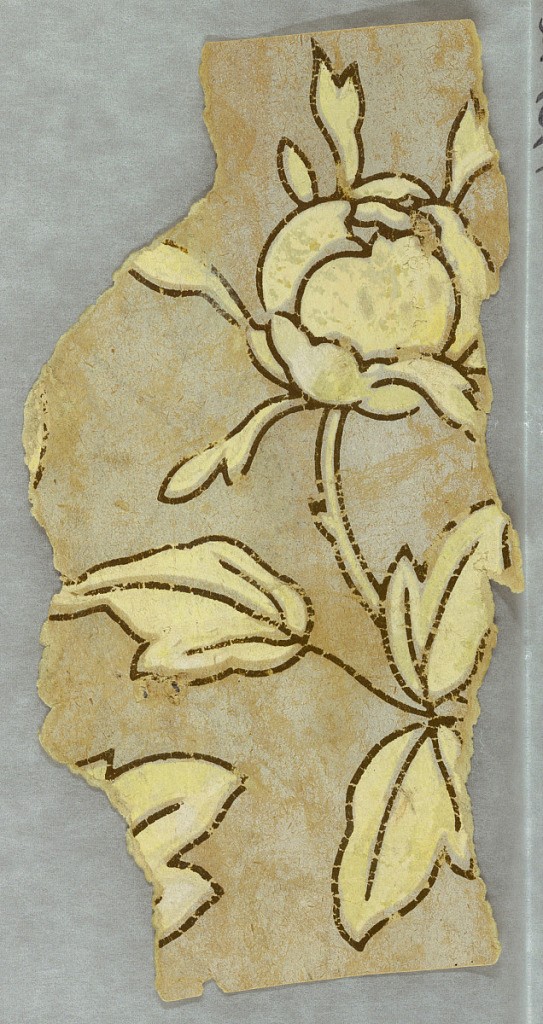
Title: Sidewall
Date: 1860–90
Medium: Machine-printed
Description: a) Beige ground with green leafy clusters. Green vertical ladder band; b) Beige paper with trace of brown and orange design at one side; c) Gold on beige. Diagonal diaper. Stylized foliate forms at intersections and at centers; d) Large cream-colored magnolia-like blossom and leaves. Beige ground.